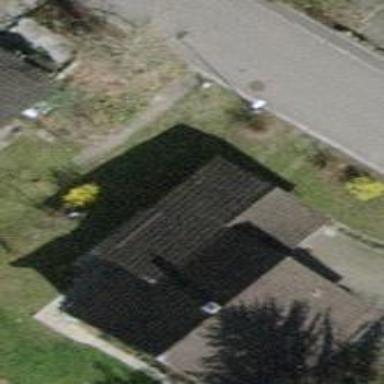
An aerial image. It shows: Detached building.